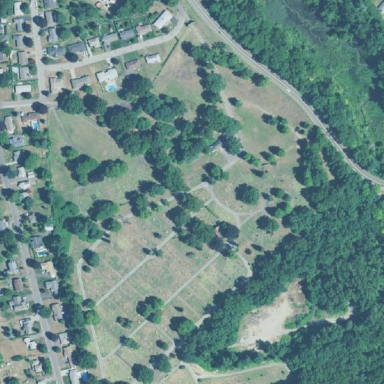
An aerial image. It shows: Cemetery with historical significance.